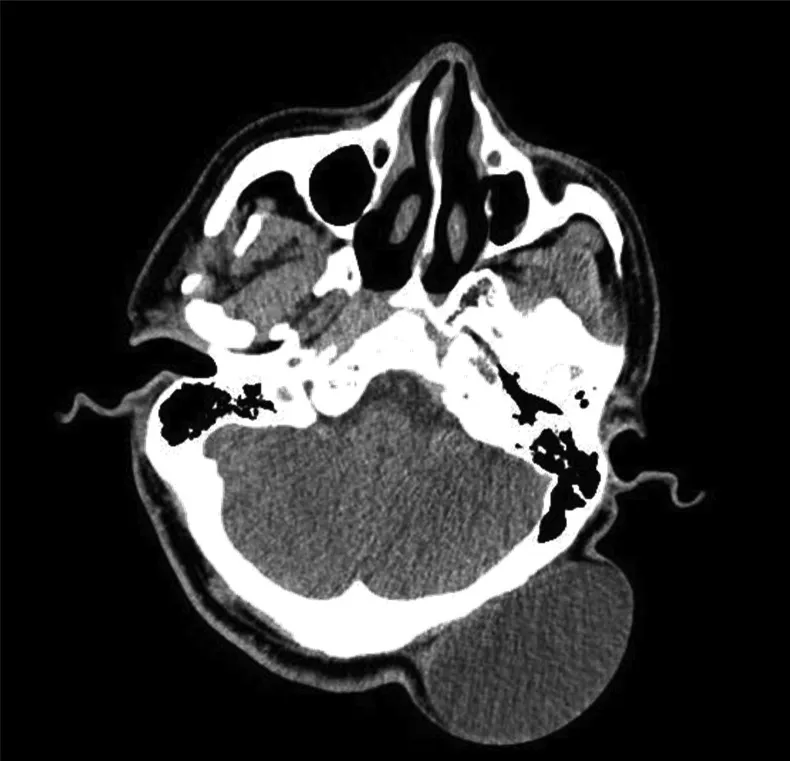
CT head showing subcutaneous extra cranial cystic lesion with no intracranial connections.
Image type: radiology (ct)